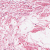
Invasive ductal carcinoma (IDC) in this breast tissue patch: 0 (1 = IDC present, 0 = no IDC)